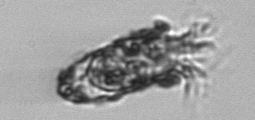
Label: Tintinnopsis